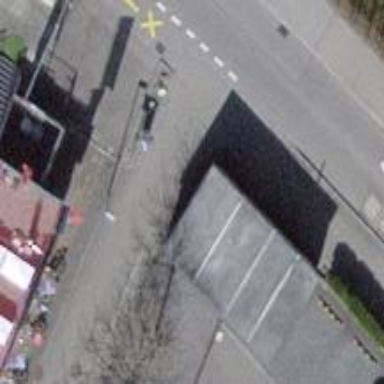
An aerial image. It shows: Service building housing minor distribution substation.